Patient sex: M
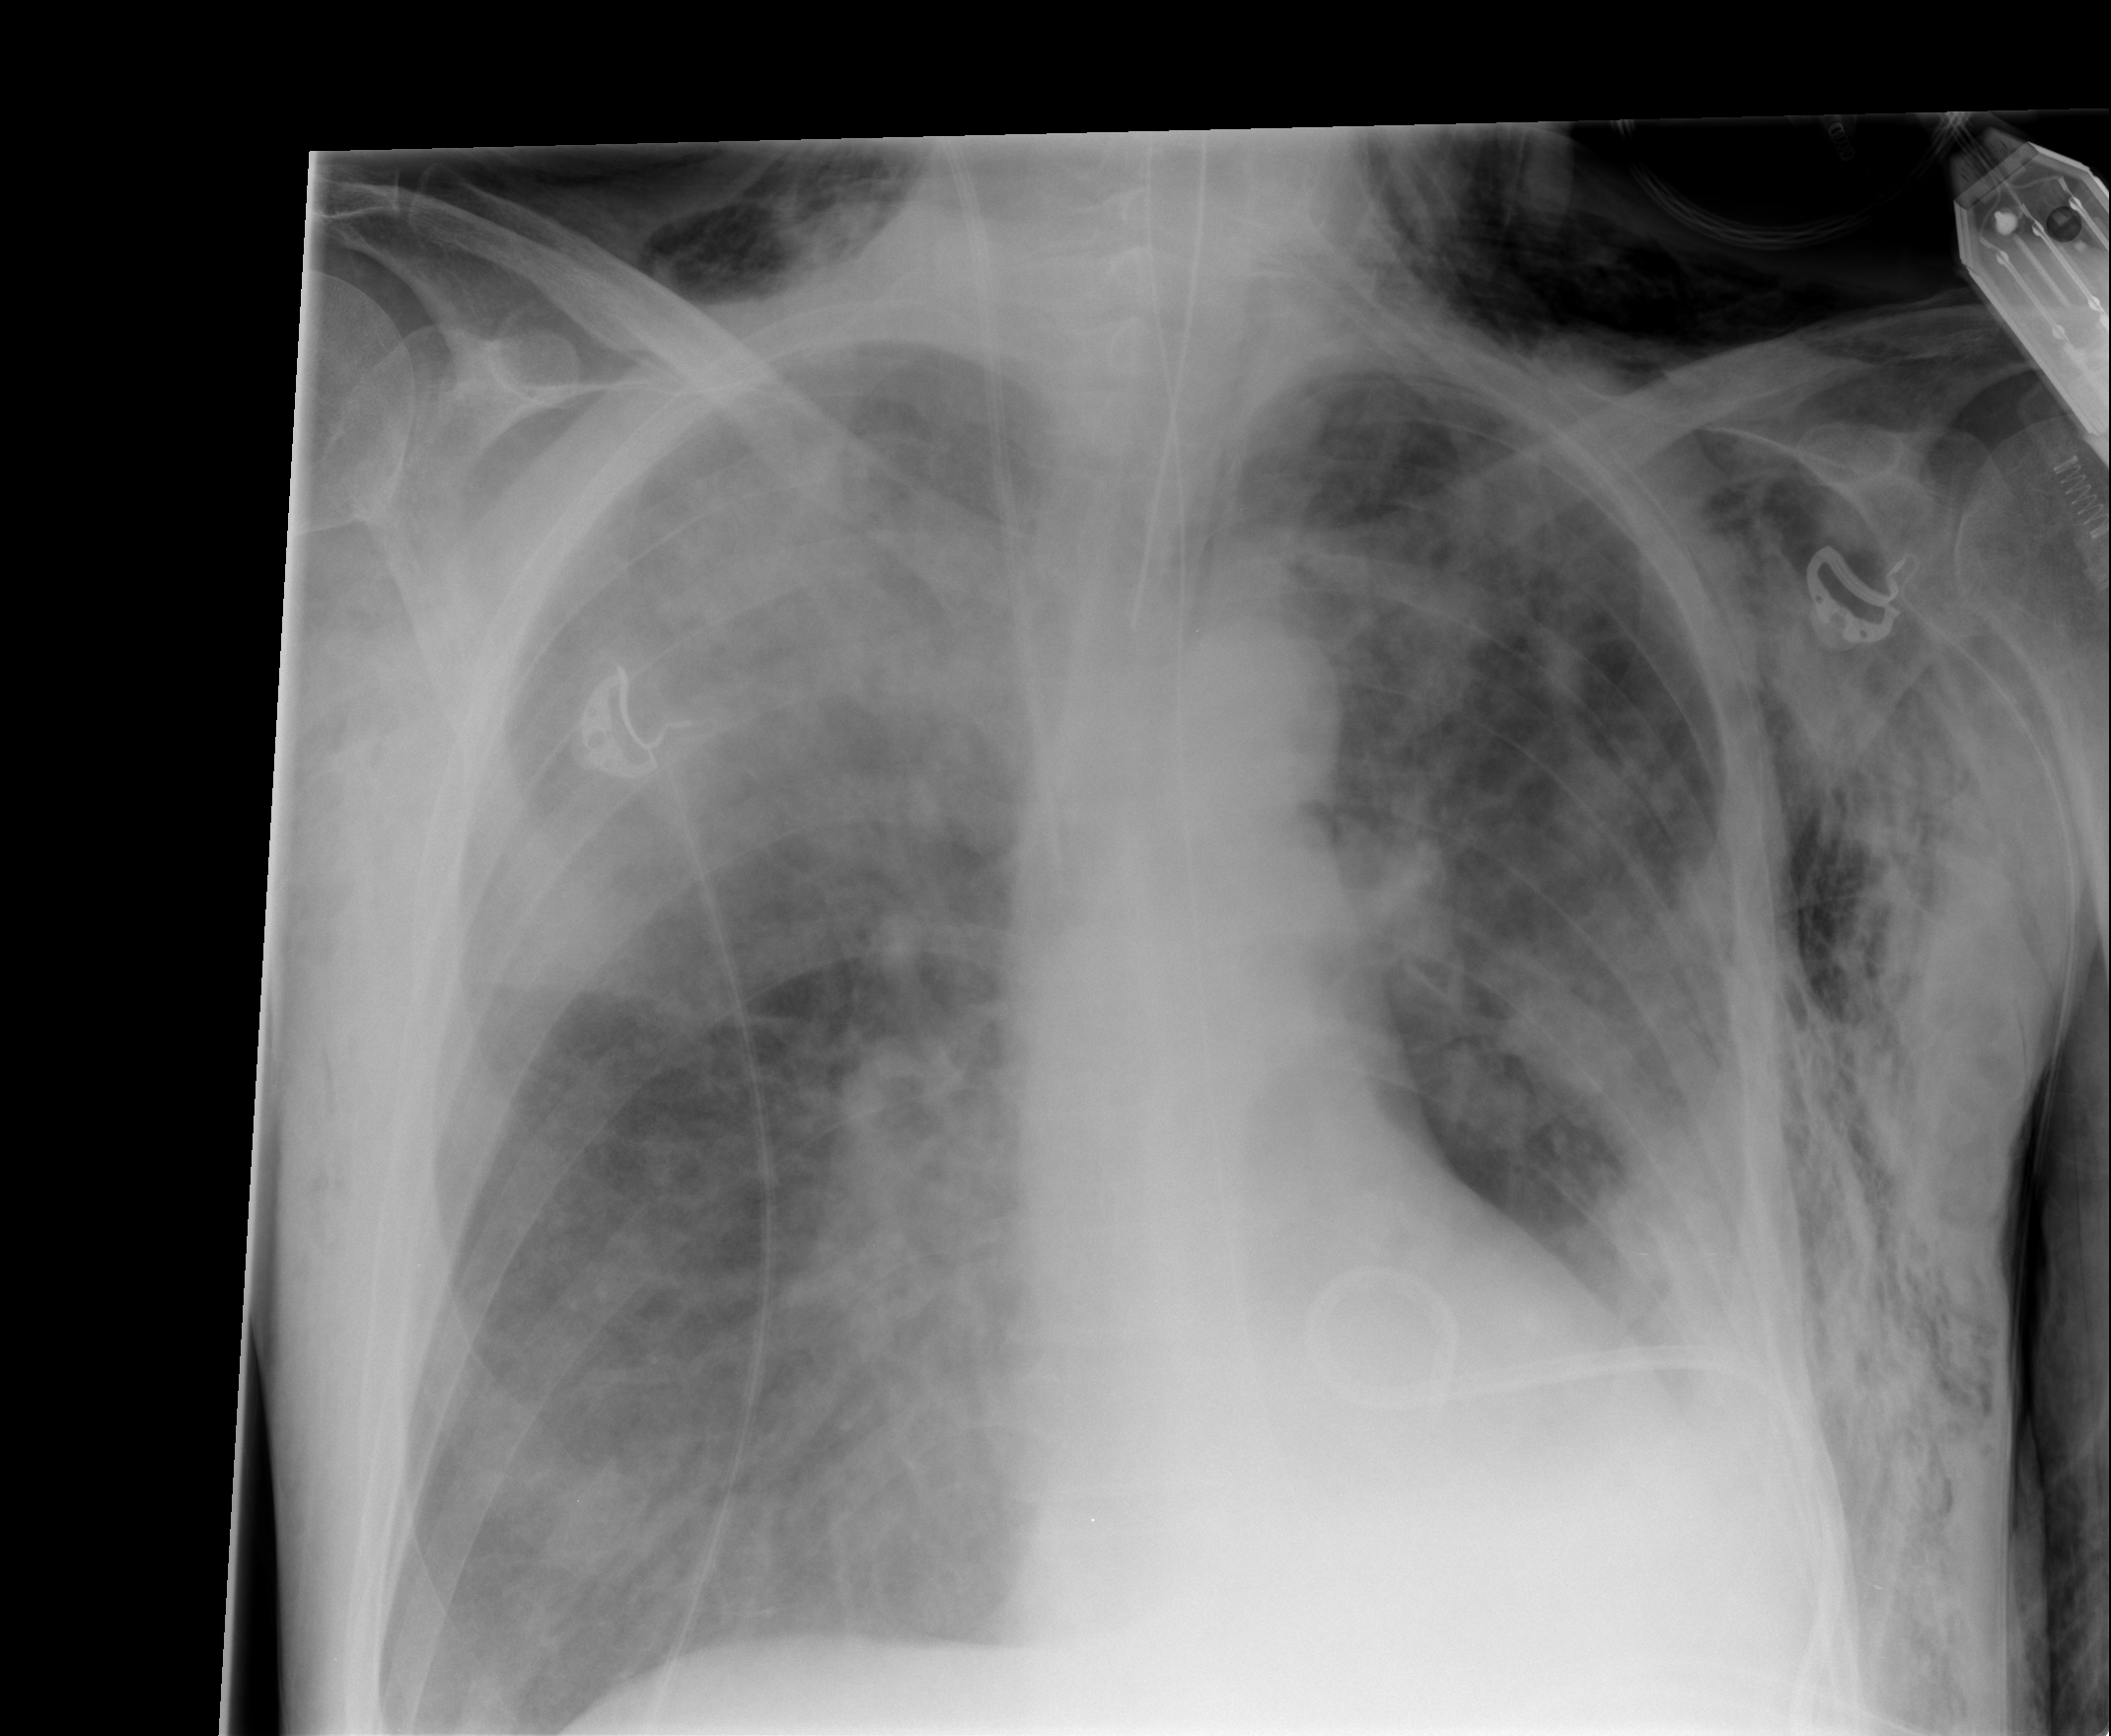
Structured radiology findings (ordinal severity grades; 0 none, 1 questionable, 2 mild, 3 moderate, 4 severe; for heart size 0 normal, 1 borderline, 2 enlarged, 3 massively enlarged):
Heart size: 0
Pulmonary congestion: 1
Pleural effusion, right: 3
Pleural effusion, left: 2
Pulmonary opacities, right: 2
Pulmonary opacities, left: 3
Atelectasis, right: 4
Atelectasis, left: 3